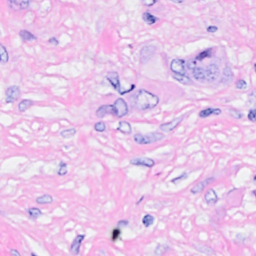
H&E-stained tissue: Breast